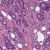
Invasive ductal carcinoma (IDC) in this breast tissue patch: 1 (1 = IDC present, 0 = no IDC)